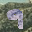
Label: 9